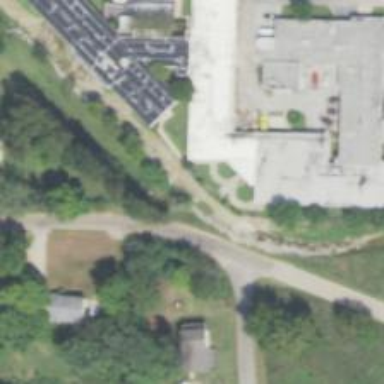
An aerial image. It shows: Nursing home located within hospital building.